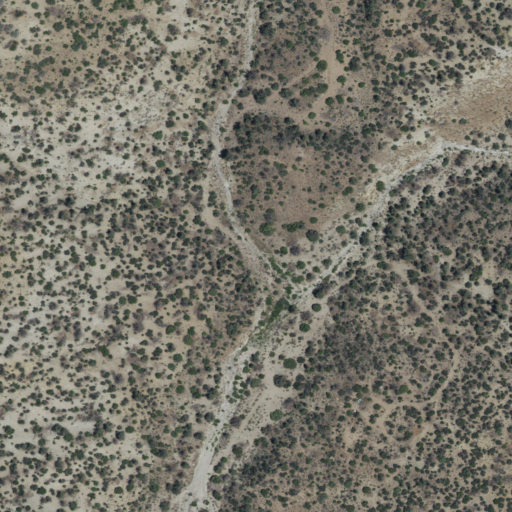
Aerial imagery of valley in California named Horse Canyon containing shrub and evergreen forest